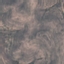
Label: HerbaceousVegetation